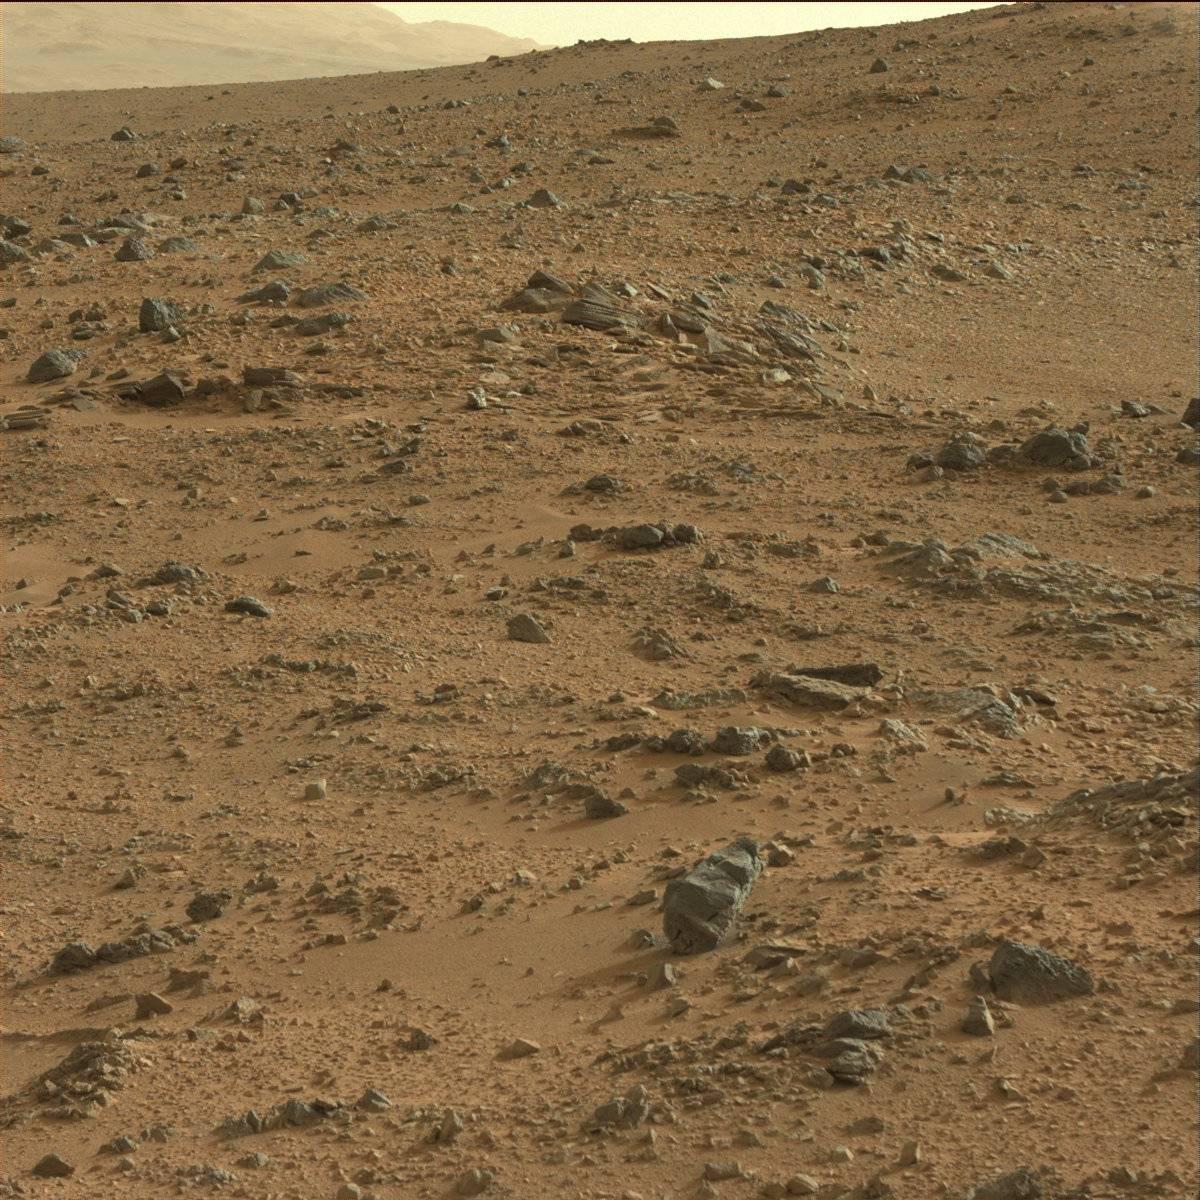
Terrain classes present: Bedrock, Ridge, Sand / Soil, Sky